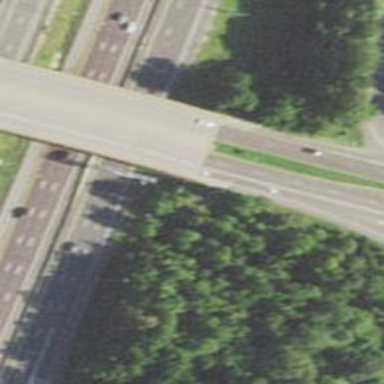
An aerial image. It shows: Motorway junction.